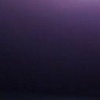
Label: space